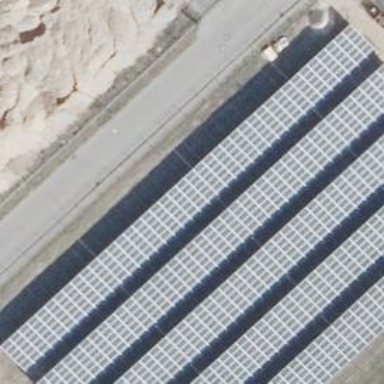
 consisting of solar photovoltaic panels."